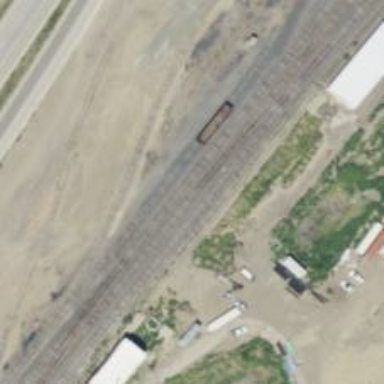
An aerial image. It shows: Railway yard used for servicing trains.